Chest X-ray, PA view. Patient: 31 years old, sex M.
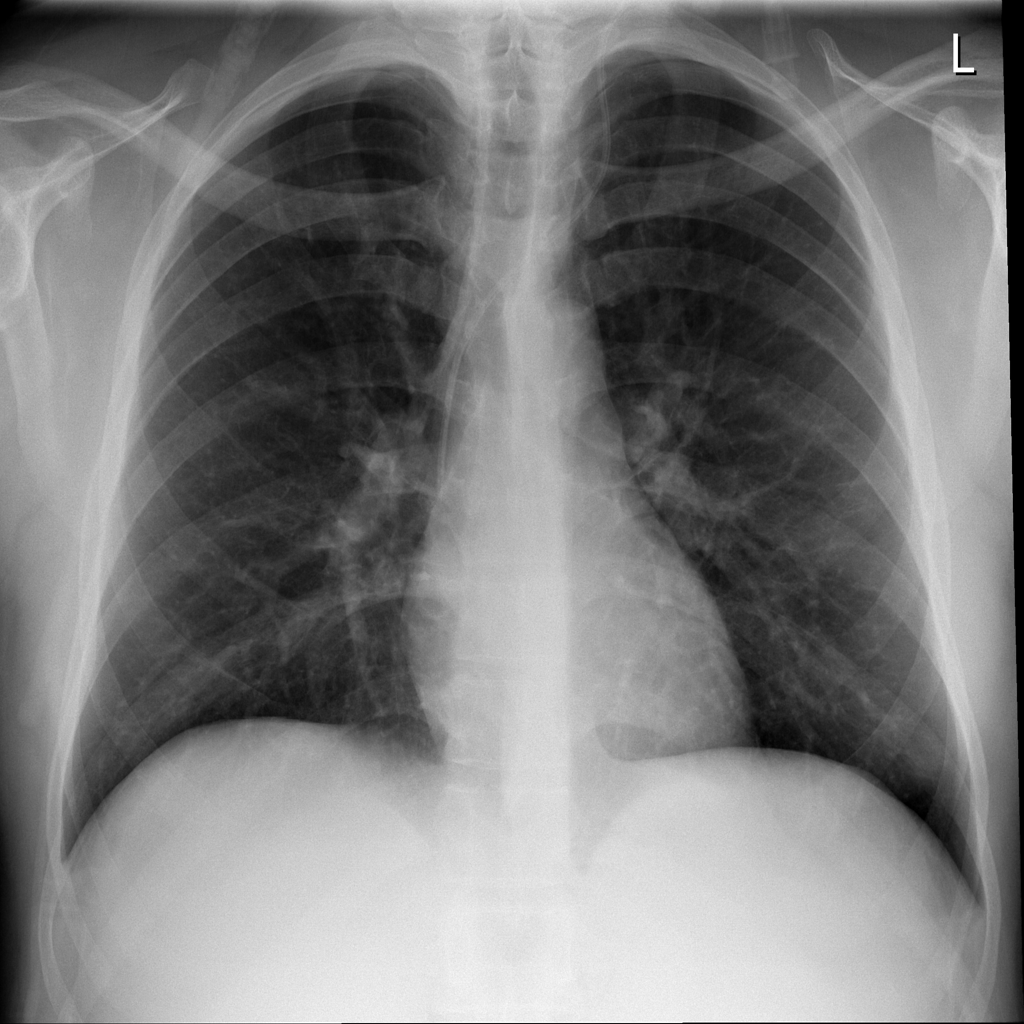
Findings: No Finding